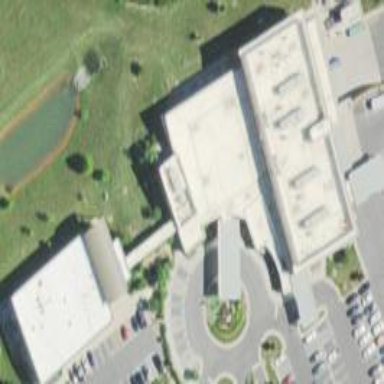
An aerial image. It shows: Hospital building.